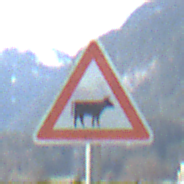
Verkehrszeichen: ViehtriebLinks
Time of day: MorningAfternoon
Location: Outdoor (Nature)
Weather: PartlyCloudy
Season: NotSpecified
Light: Natural